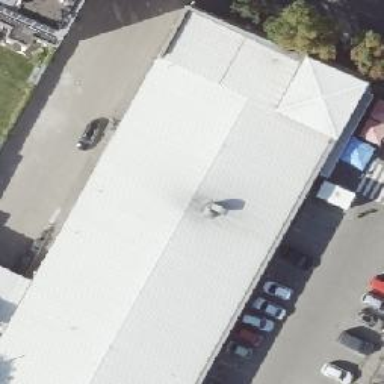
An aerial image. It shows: Retail building.